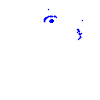
Particle: kaon